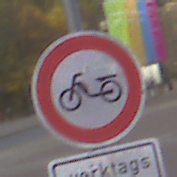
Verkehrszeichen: VerbotMofas
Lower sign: ZeitangabenMitBeschraenkungAufWochentage7
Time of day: MorningAfternoon
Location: Outdoor (Urban)
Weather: PartlyCloudy
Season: NotSpecified
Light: Natural